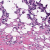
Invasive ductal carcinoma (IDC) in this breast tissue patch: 0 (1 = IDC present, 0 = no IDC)